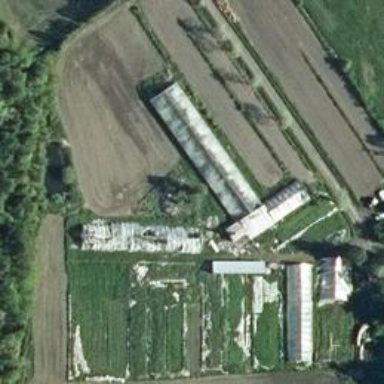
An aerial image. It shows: Greenhouse used for horticulture.